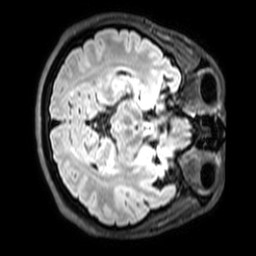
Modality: T1w
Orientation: axial
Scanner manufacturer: philips
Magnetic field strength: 3 T
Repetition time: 4.8 s
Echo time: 0.2586 s